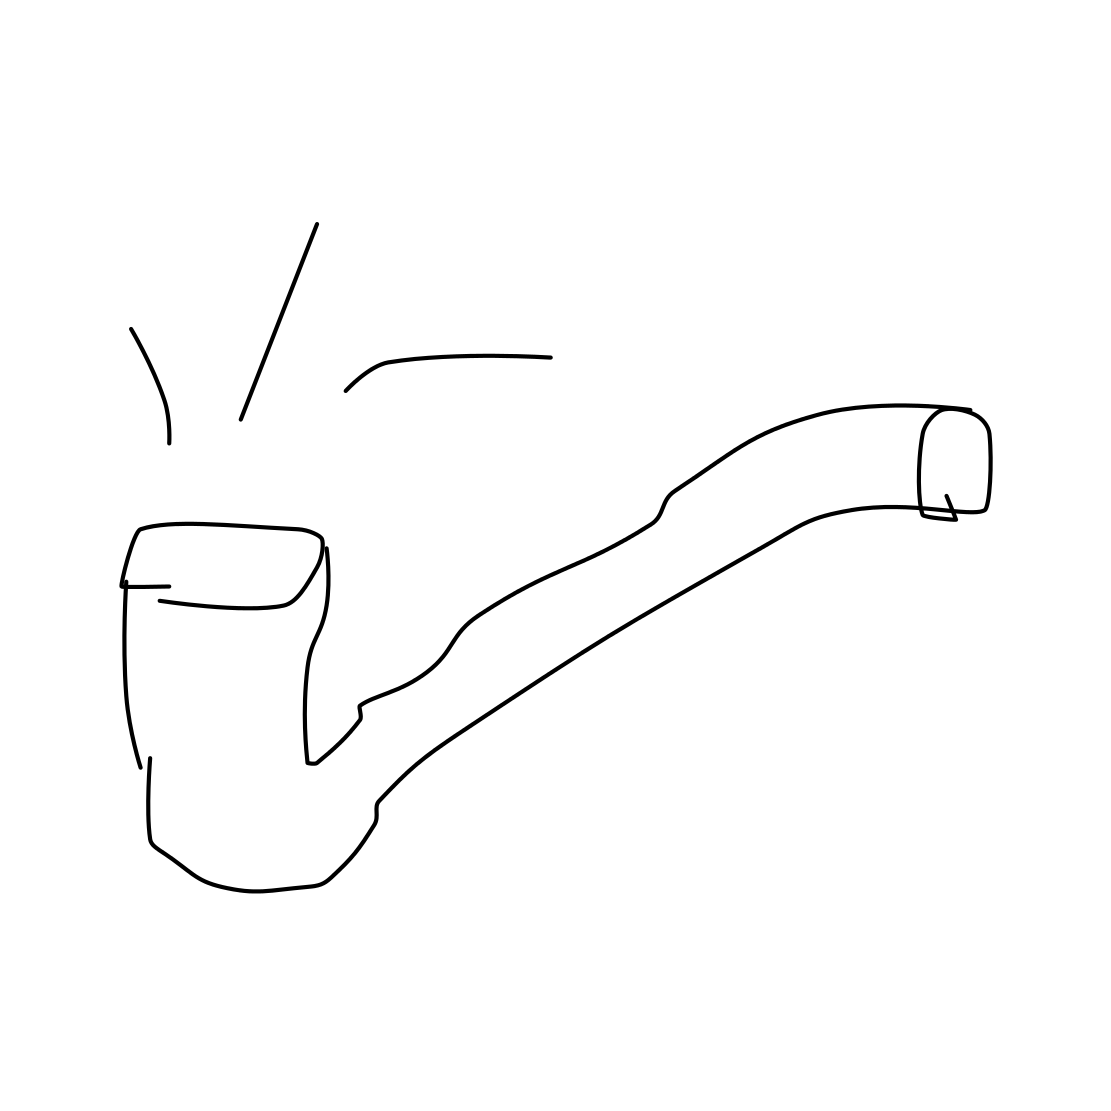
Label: pipe (for smoking)